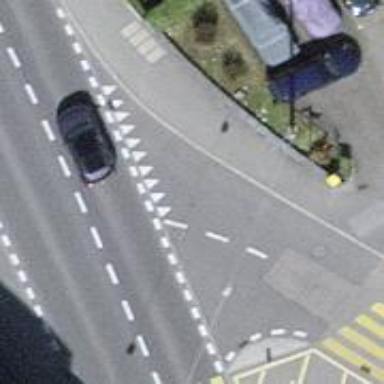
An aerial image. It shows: Road with "give way" sign.